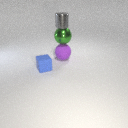
large green metal sphere above large purple rubber sphere